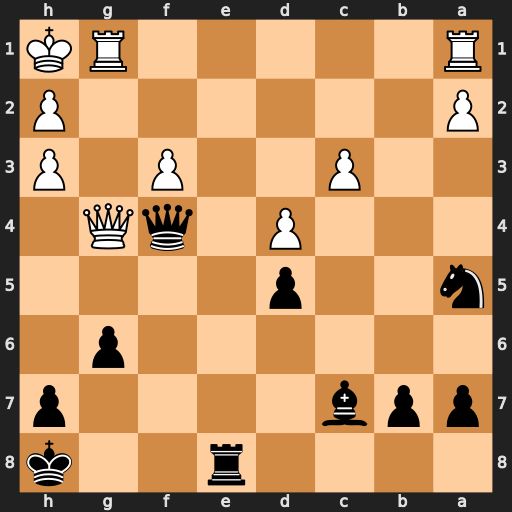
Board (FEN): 4r2k/ppb4p/6p1/n2p4/3P1qQ1/2P2P1P/P6P/R5RK
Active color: b
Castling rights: -
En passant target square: -
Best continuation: Qxh2#